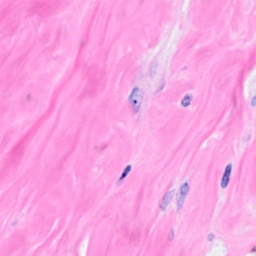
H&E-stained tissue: Breast